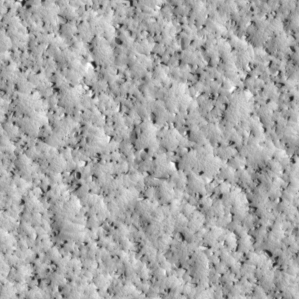
Label: non_frost